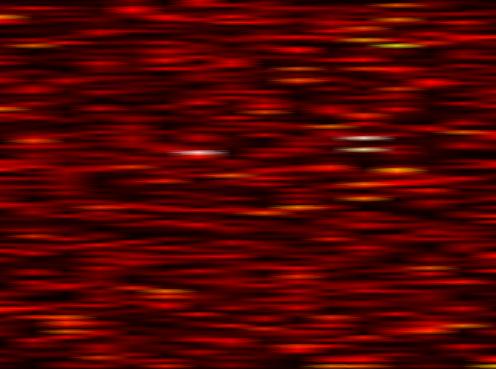
Label: OFDM